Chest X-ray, PA view. Patient: 71 years old, sex M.
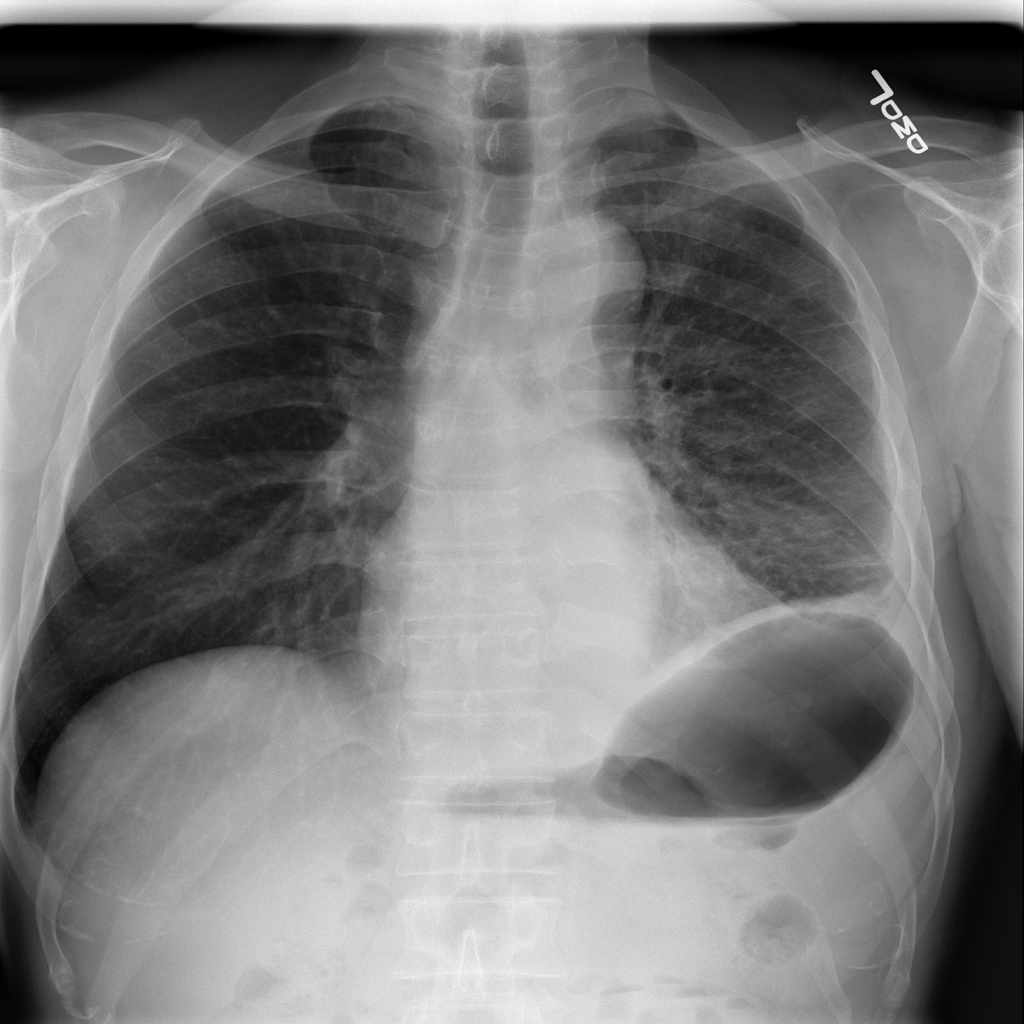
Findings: Fibrosis, Infiltration, Nodule, Pleural_Thickening